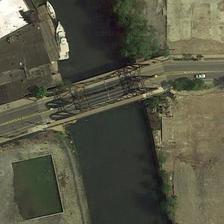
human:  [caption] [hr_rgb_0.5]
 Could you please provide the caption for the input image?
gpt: a bridge is on a river with a two boat moored next to the bank of the river .

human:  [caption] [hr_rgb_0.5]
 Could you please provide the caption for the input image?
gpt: a bridge is on a river with several buildings on one side of it .

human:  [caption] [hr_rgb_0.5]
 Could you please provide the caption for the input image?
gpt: the steel bridge is not wide while it offers convenience to people .

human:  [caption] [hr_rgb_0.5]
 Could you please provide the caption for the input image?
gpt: several buildings and green trees are in two sides of a river with a bridge .

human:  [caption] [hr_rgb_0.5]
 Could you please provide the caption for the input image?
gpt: a bridge is on a river with several buildings on one side of it .